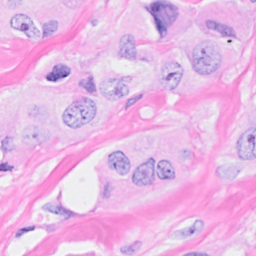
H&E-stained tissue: Breast